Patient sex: M
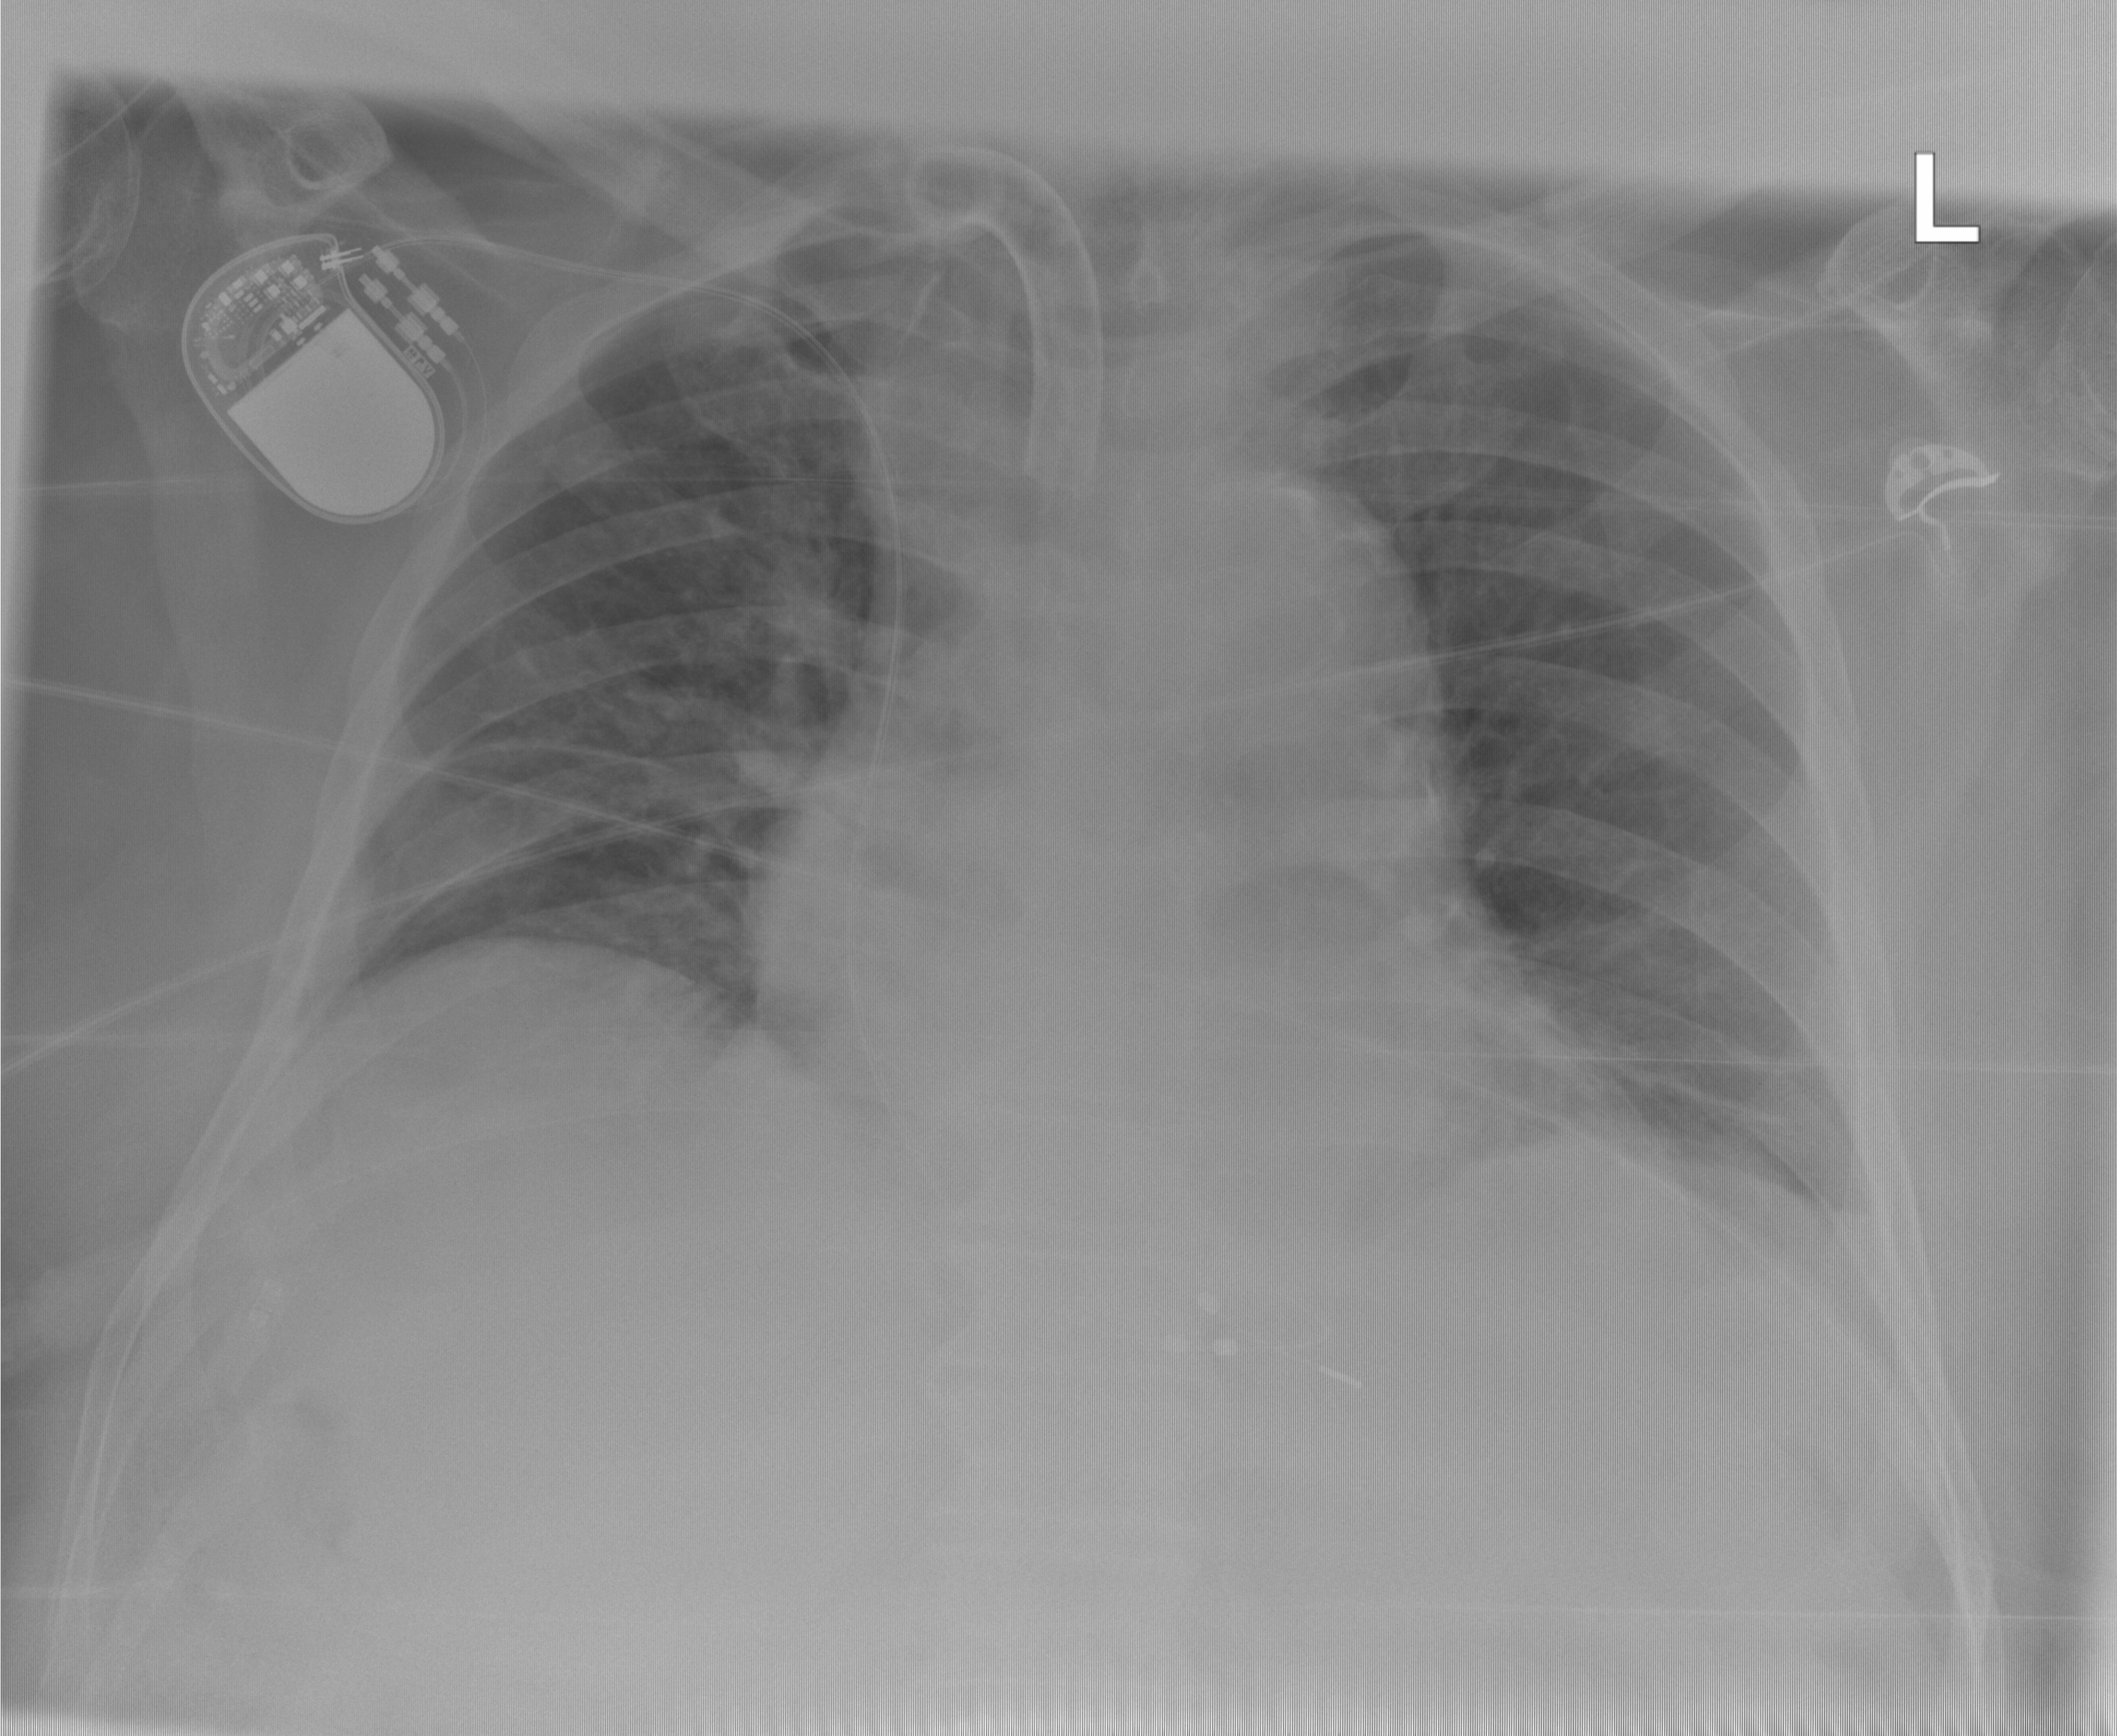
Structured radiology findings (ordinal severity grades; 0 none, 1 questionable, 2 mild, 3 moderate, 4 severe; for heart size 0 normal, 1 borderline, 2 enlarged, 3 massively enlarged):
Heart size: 2
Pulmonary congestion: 2
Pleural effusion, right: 0
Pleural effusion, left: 0
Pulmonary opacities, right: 2
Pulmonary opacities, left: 0
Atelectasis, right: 0
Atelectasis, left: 0